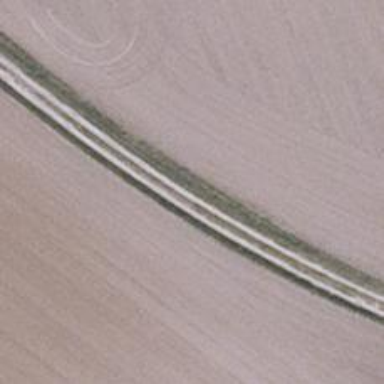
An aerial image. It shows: Gravel track with grade 3 tracktype.